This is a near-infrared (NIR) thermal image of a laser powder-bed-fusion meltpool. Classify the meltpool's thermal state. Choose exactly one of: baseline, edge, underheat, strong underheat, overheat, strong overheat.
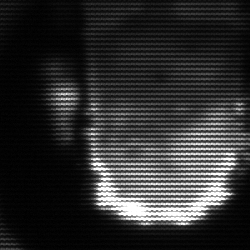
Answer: baseline